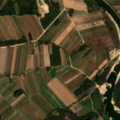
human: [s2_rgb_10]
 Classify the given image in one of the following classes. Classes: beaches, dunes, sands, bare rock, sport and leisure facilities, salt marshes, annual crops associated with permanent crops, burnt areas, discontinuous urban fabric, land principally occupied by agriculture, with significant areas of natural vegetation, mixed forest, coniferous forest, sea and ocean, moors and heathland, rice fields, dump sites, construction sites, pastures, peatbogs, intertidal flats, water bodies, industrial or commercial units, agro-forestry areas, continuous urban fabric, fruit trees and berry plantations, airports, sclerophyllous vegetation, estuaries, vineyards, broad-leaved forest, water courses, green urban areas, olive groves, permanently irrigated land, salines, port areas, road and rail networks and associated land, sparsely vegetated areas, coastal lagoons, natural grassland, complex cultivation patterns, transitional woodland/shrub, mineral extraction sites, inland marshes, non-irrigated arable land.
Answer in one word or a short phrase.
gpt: non-irrigated arable land, land principally occupied by agriculture, with significant areas of natural vegetation, transitional woodland/shrub, water courses